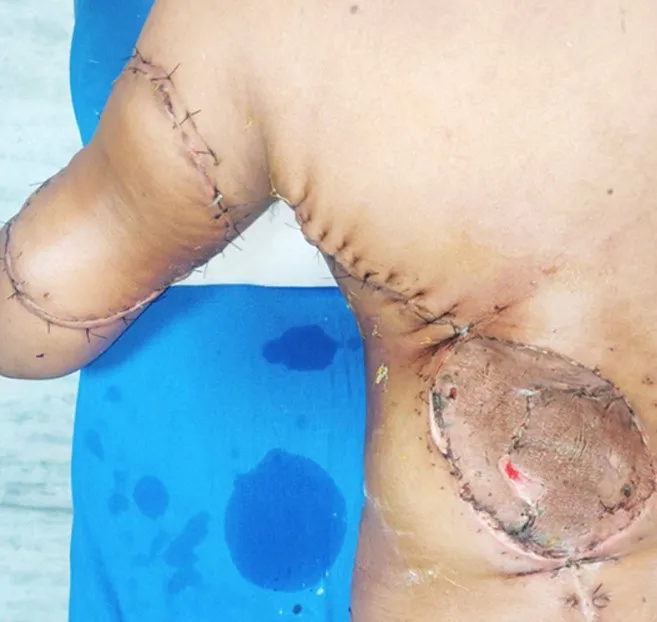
post-operative image.
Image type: medical_photograph (other_medical_photograph)